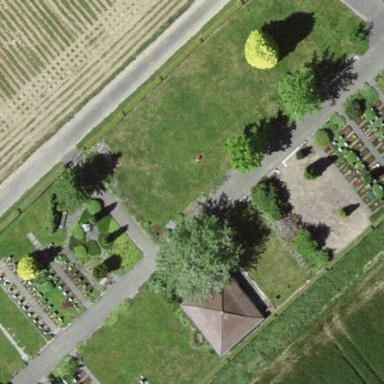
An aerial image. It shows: Cemetery.